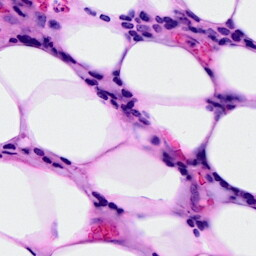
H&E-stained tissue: Breast